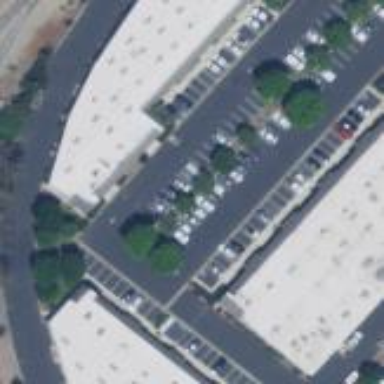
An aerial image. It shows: Parking available on the street side.